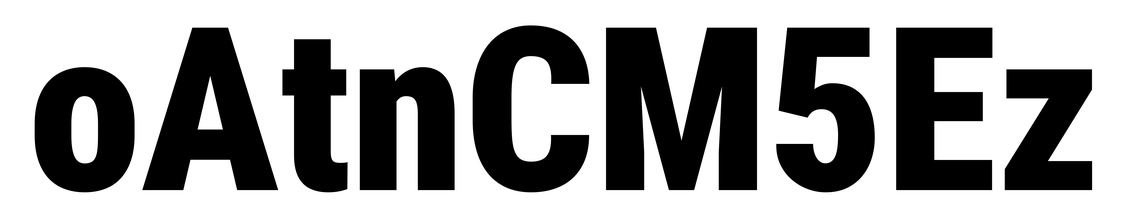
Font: Roboto_Condensed_Black